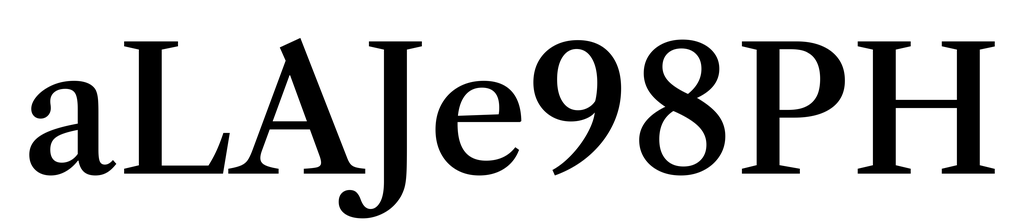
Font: LibreCaslonText_Medium